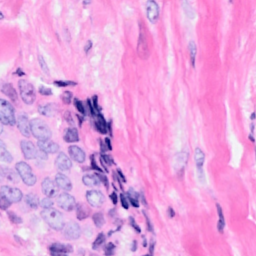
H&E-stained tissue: Breast